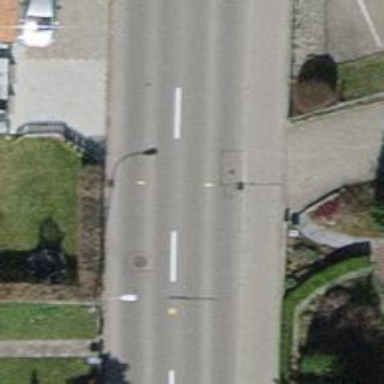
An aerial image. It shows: Tertiary road with asphalt surface.